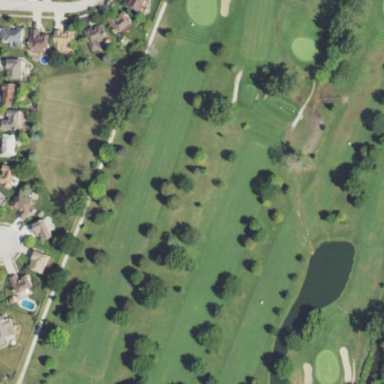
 part of golf course fairway. It is used for the sport of golf."